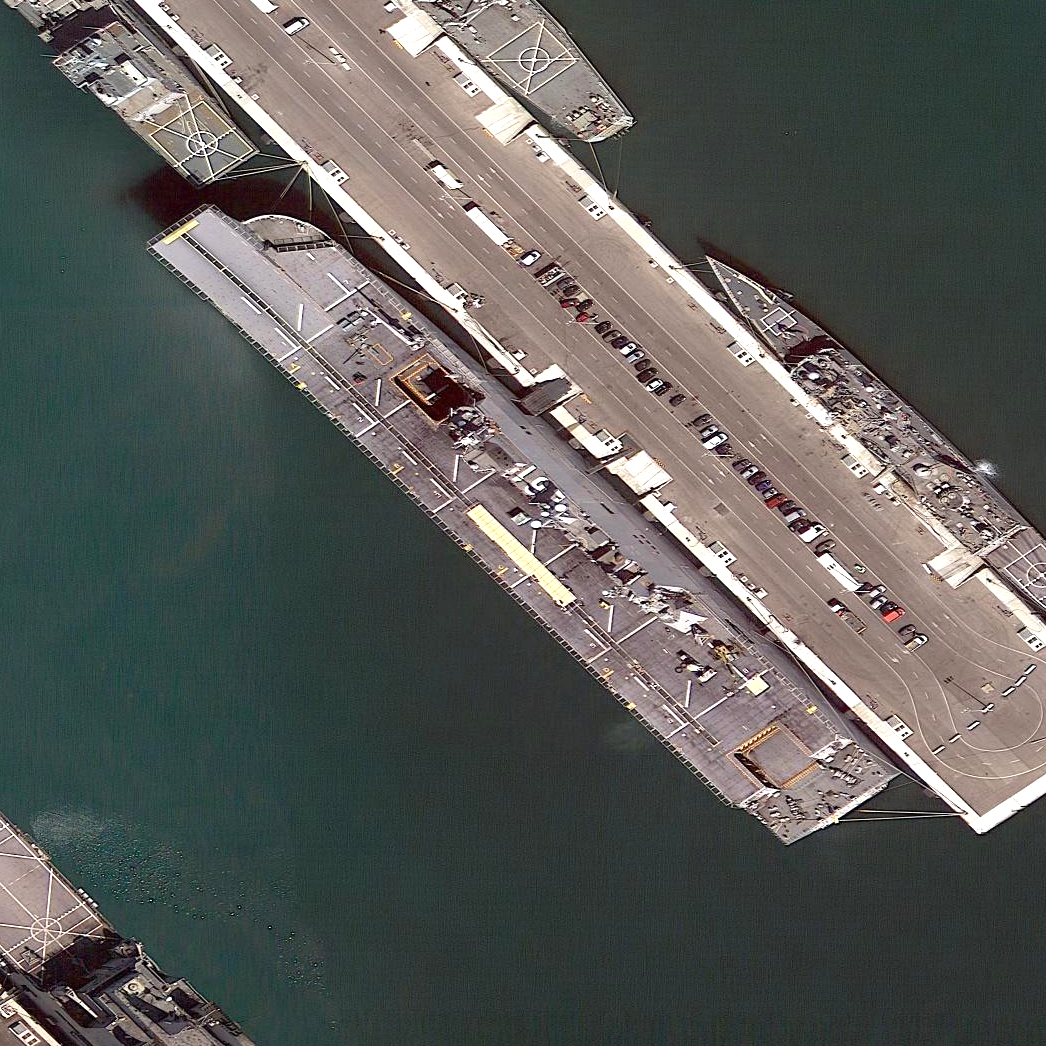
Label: assault